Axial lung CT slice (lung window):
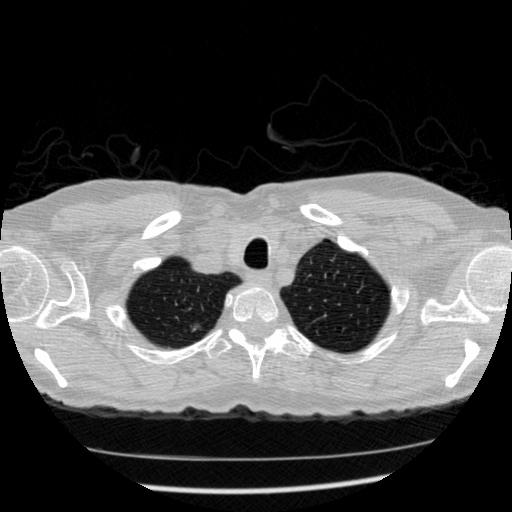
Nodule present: yes
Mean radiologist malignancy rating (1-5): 3.5